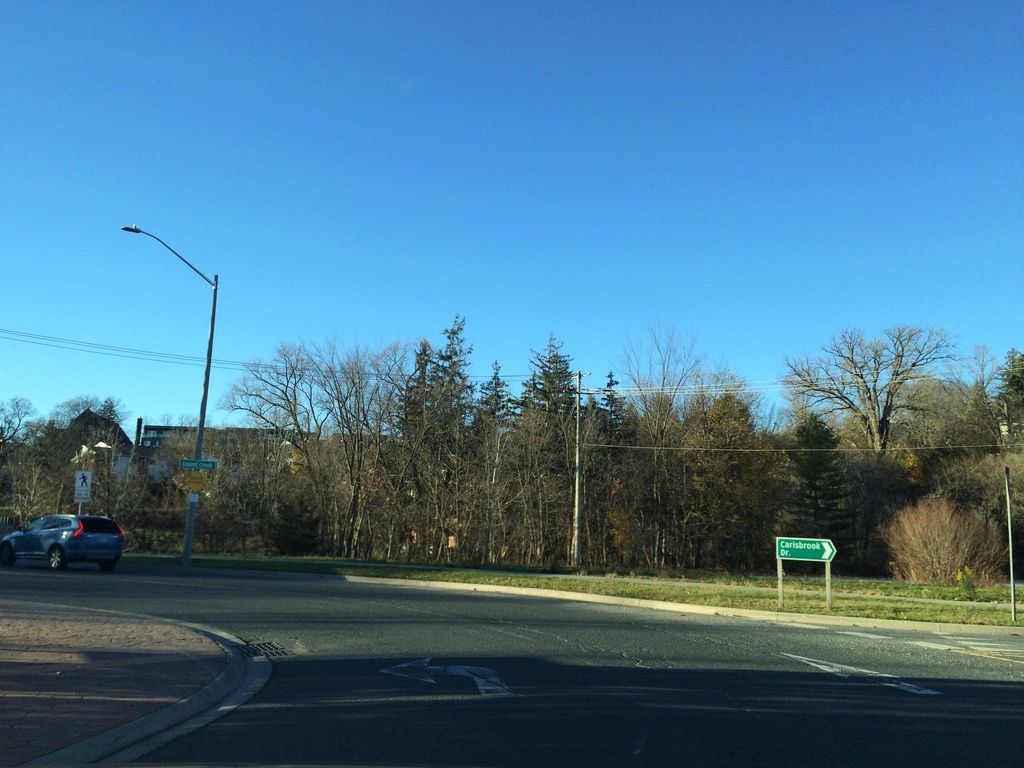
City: kitchener-waterloo